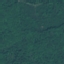
Land use / land cover class: Forest